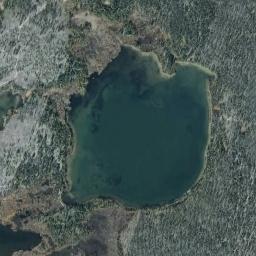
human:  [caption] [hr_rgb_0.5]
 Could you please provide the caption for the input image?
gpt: The lake lies in a sparse forest and the water is deep green .

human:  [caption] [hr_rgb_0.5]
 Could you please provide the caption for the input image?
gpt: The lake is surrounded by green Spaces .

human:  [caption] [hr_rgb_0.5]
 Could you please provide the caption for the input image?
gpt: There are many trees around the lake .

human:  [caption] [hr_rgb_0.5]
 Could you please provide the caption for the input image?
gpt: The nearly circular blue lake is surrounded by snow-covered green forest .

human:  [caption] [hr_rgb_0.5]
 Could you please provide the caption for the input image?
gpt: There are many green trees and white rocks around the lake .